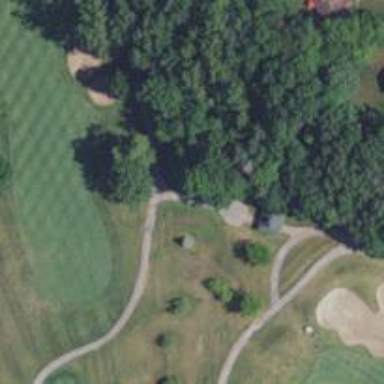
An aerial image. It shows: Service road used as golf cart path.